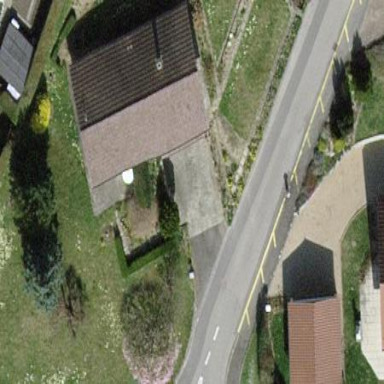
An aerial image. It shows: Detached building.